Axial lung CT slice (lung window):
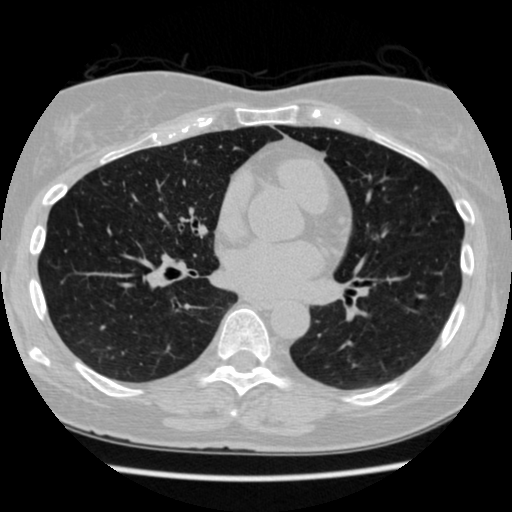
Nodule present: no